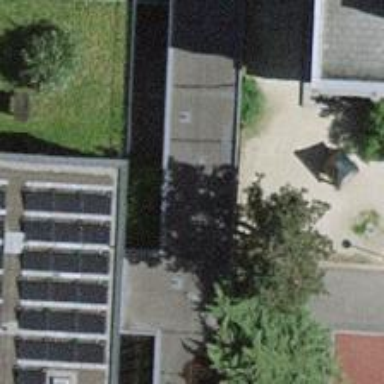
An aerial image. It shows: View of roof of building.